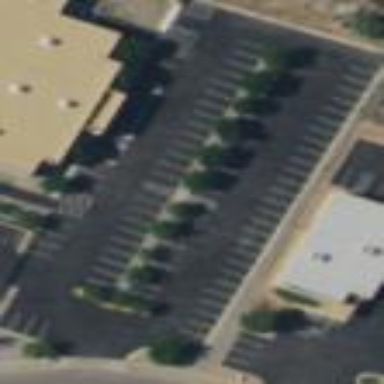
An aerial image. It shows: Parking area.